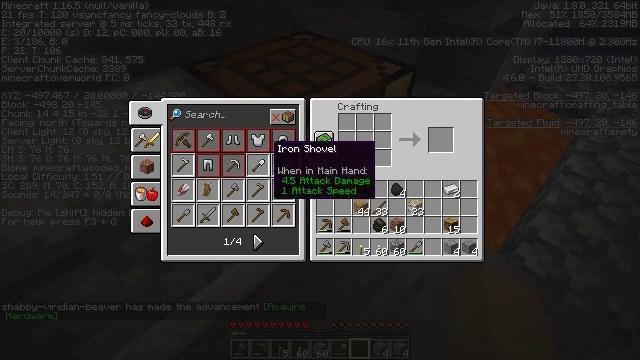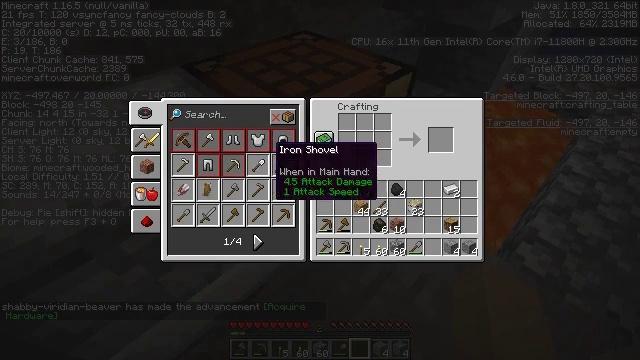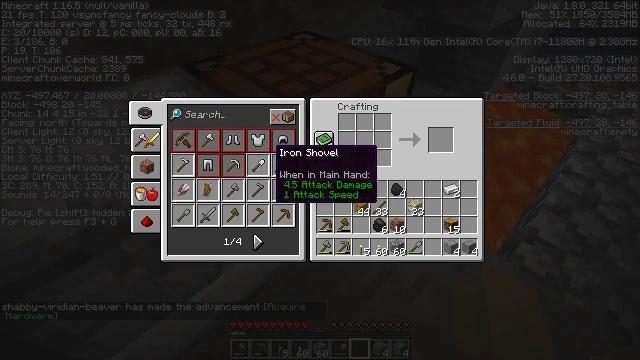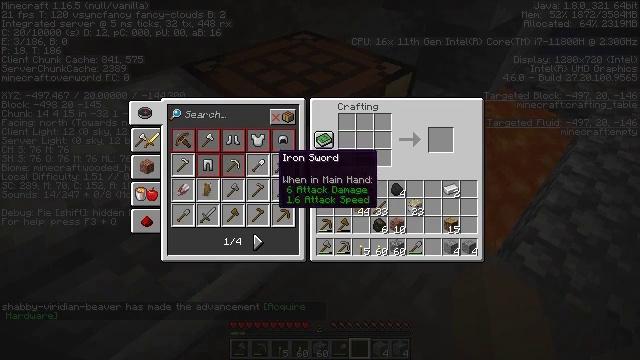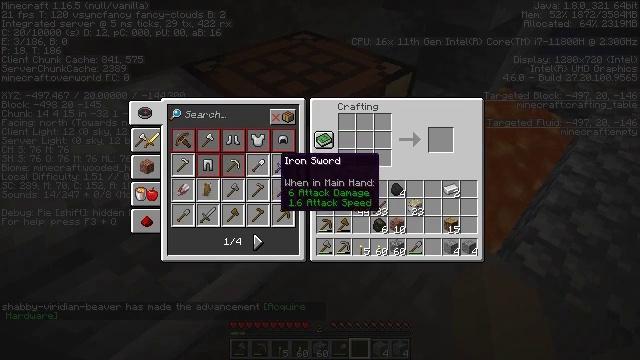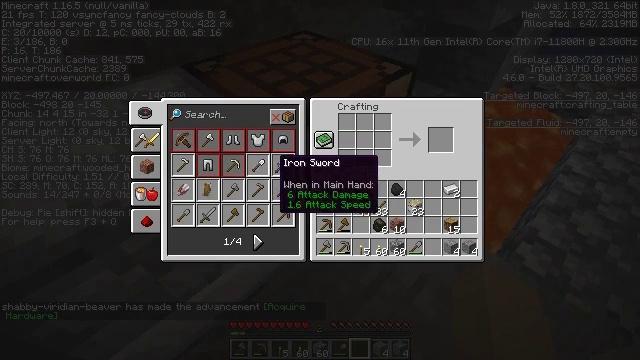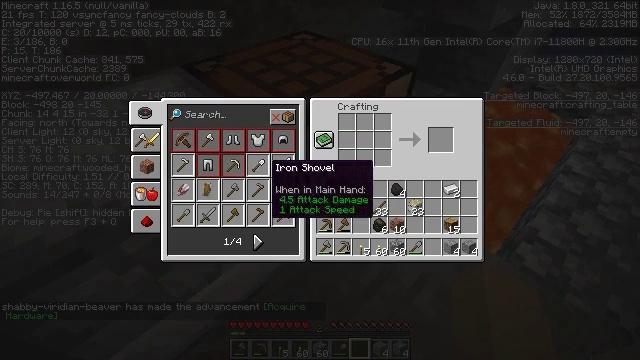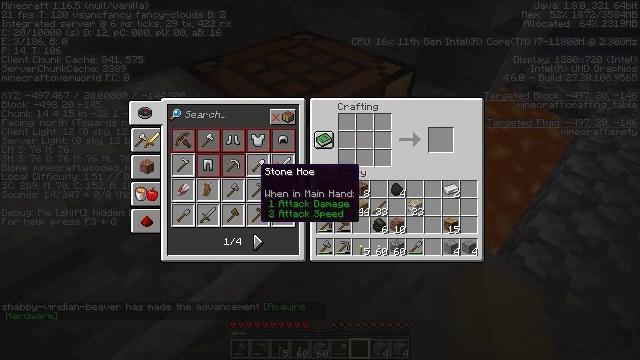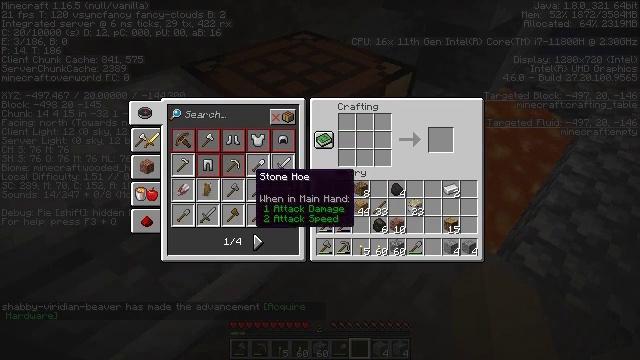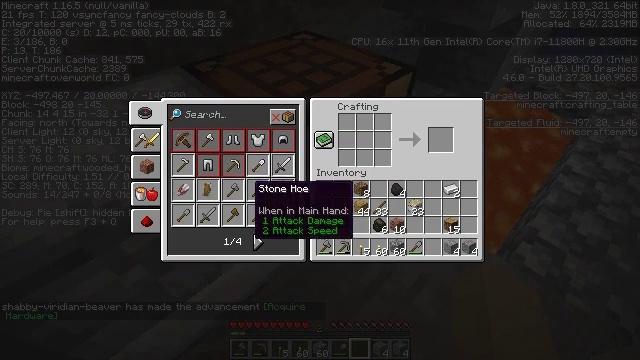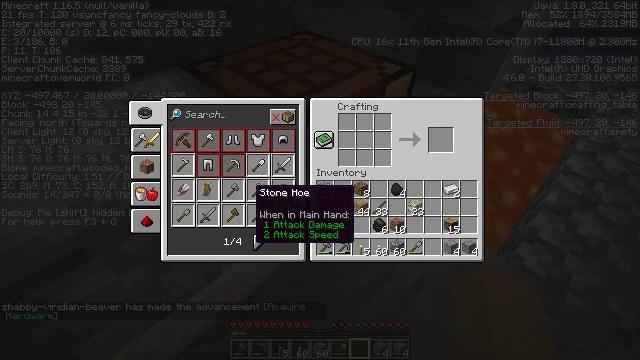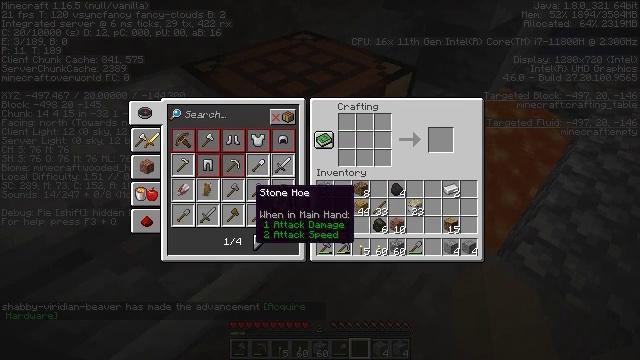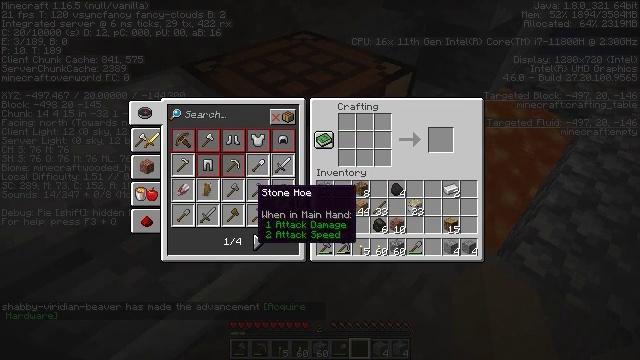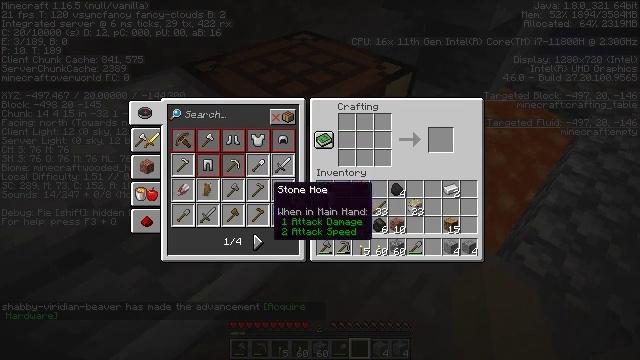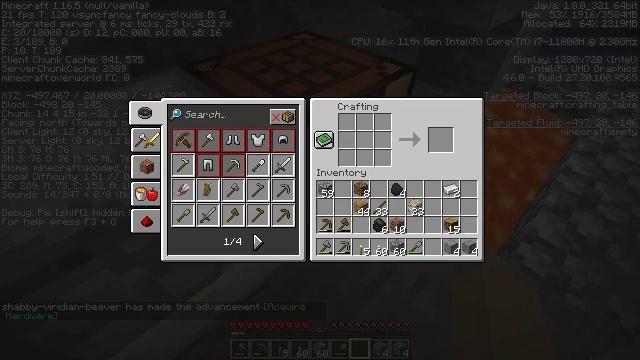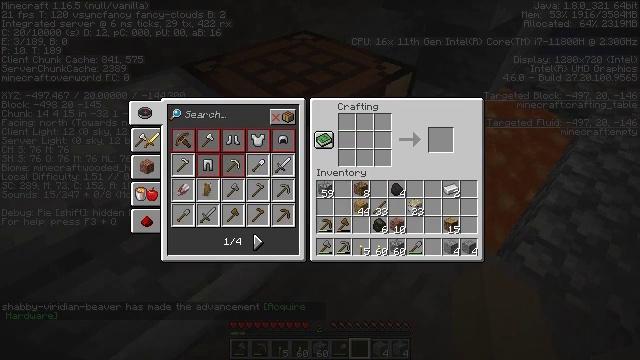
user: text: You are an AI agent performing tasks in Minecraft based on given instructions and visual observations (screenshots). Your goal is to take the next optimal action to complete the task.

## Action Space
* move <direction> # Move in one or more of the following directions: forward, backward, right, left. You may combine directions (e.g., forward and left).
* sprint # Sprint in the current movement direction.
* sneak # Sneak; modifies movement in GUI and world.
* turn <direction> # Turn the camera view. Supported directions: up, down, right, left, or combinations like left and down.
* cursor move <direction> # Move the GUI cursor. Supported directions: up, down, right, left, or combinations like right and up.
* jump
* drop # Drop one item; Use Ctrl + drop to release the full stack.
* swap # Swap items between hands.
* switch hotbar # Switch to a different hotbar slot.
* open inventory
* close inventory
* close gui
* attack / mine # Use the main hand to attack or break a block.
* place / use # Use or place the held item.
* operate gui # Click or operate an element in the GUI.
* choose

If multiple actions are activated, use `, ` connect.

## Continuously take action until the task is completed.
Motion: motion action
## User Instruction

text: Remove the fire source.
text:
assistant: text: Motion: no_op
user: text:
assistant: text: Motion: no_op
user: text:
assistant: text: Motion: no_op
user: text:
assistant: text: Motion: no_op
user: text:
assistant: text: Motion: no_op
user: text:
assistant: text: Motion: cursor move left
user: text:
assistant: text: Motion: cursor move left
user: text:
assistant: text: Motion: no_op
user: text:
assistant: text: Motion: cursor move down
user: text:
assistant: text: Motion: no_op
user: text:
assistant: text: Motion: no_op
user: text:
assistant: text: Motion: no_op
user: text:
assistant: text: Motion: cursor move right
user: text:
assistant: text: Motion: cursor move right and down
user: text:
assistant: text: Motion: cursor move right and down
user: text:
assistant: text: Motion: no_op
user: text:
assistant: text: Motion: cursor move right
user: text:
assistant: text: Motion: no_op
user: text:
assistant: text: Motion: no_op
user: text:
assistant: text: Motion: no_op
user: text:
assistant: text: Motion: no_op
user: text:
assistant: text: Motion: no_op
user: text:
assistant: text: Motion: no_op
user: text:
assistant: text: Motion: no_op
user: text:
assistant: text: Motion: close gui
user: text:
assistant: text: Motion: open inventory
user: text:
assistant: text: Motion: turn left and up
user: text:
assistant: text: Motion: turn left
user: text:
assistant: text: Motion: turn left and up
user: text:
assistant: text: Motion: turn left and up